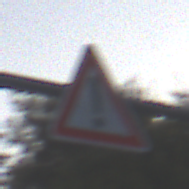
Verkehrszeichen: Gefahrenstelle
Umgebung: Outdoor, Urban
Tageszeit: SunriseSunset
Wetter: Clear
Licht: Natural
Jahreszeit: NotSpecified
Kontrast: LowContrast